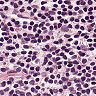
Metastatic tissue present: no